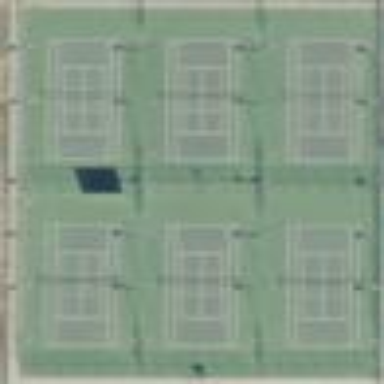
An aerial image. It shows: Tennis court on the leisure land pitch.